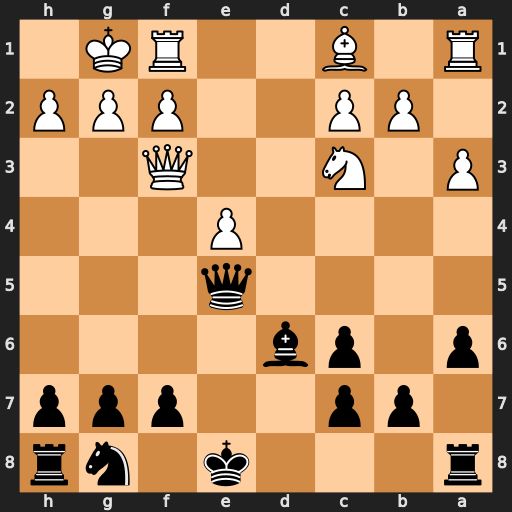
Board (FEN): r3k1nr/1pp2ppp/p1pb4/4q3/4P3/P1N2Q2/1PP2PPP/R1B2RK1
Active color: b
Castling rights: kq
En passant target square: -
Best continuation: Qxh2#